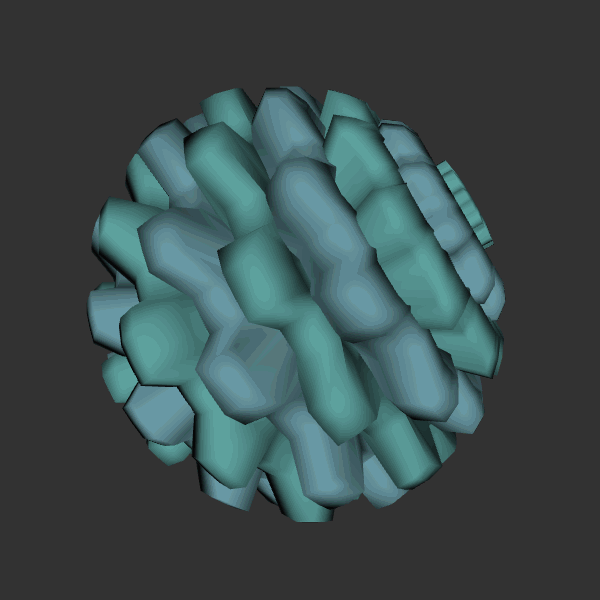
Background: dark